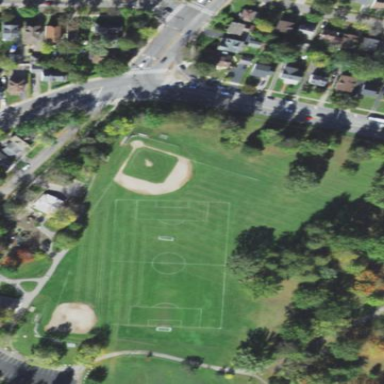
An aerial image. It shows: Baseball pitch for leisure land activities.